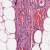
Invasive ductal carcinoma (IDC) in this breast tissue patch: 0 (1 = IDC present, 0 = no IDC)